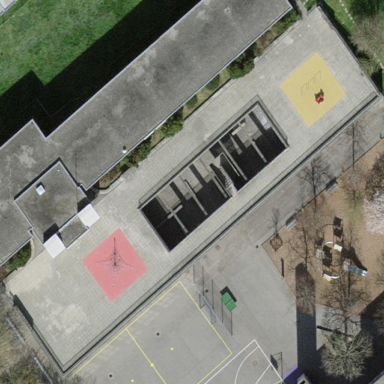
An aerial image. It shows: School building.